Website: crate-barrel
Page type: customer-info-address
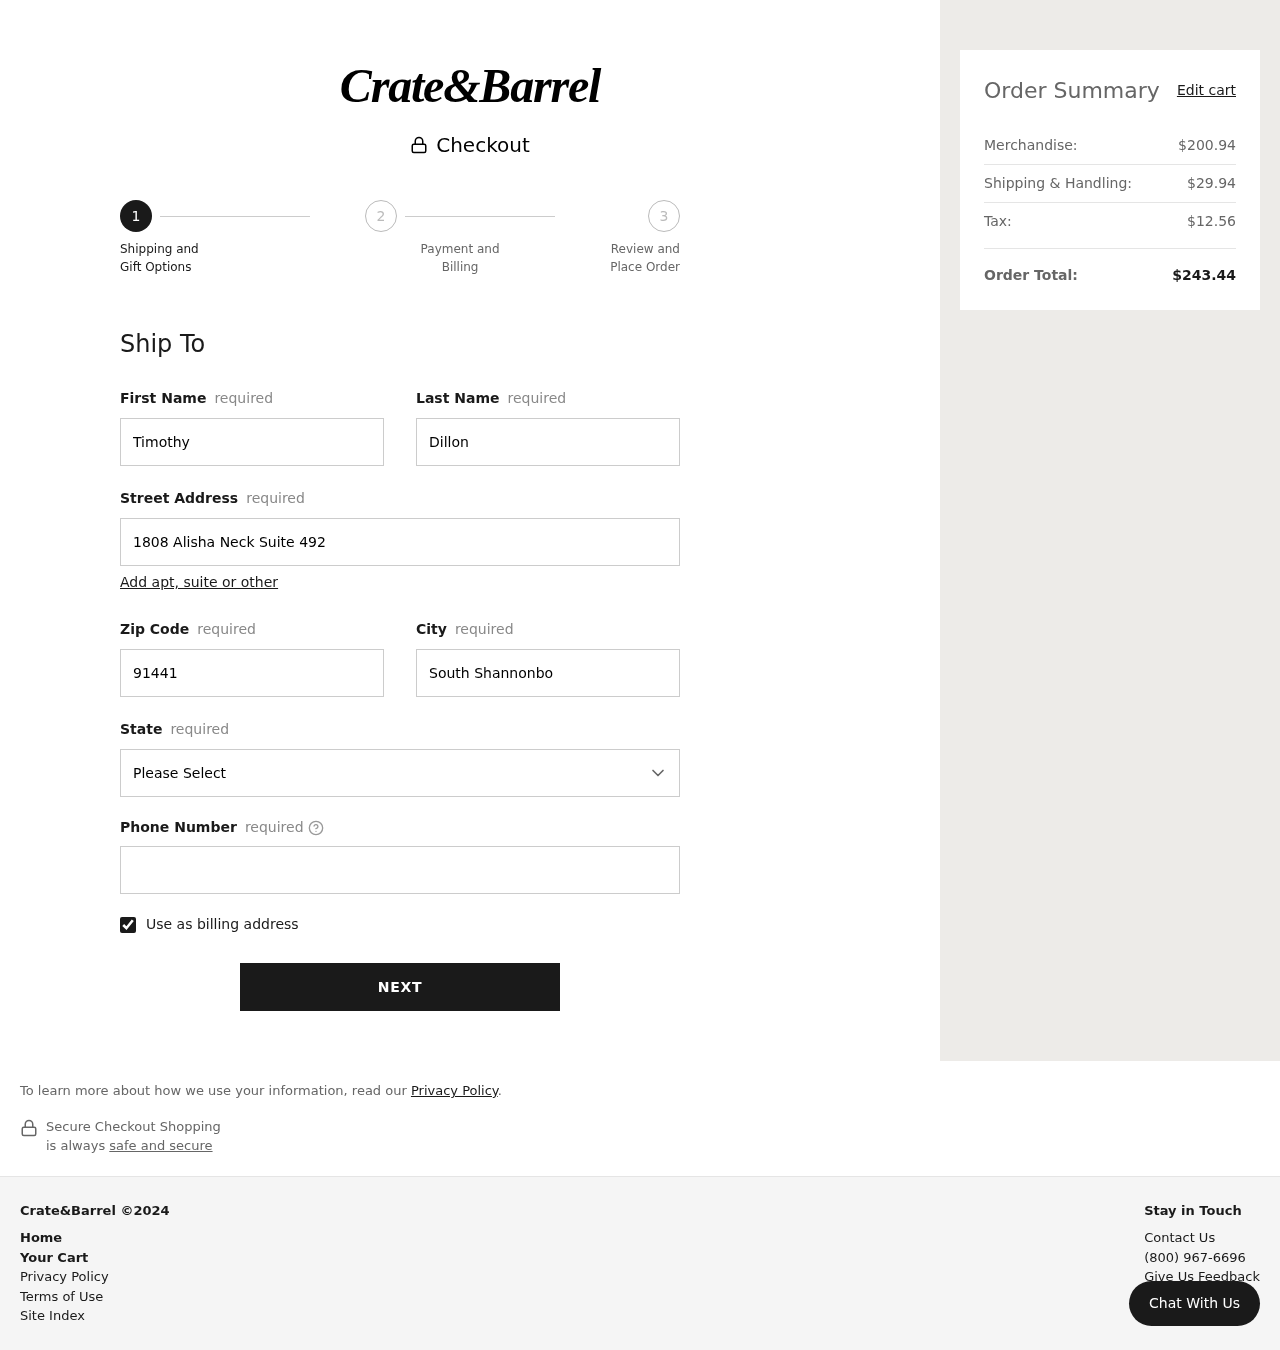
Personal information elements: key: PII_CITY
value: South Shannonborough
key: PII_FIRSTNAME
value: Timothy
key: PII_LASTNAME
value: Dillon
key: PII_PHONE
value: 5739216498
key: PII_POSTCODE
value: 91441
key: PII_STATE
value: Nebraska
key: PII_STREET
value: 1808 Alisha Neck Suite 492
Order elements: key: ORDER_SUBTOTAL
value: $200.94
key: ORDER_SHIPPING_COST
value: $29.94
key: ORDER_TAX
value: $12.56
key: ORDER_TOTAL
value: $243.44